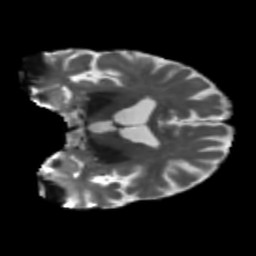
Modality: T2w
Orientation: coronal
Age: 68
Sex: male
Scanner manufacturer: siemens
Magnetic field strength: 3 T
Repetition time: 5.25 s
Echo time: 0.08 s